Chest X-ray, AP view. Patient: 48 years old, sex M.
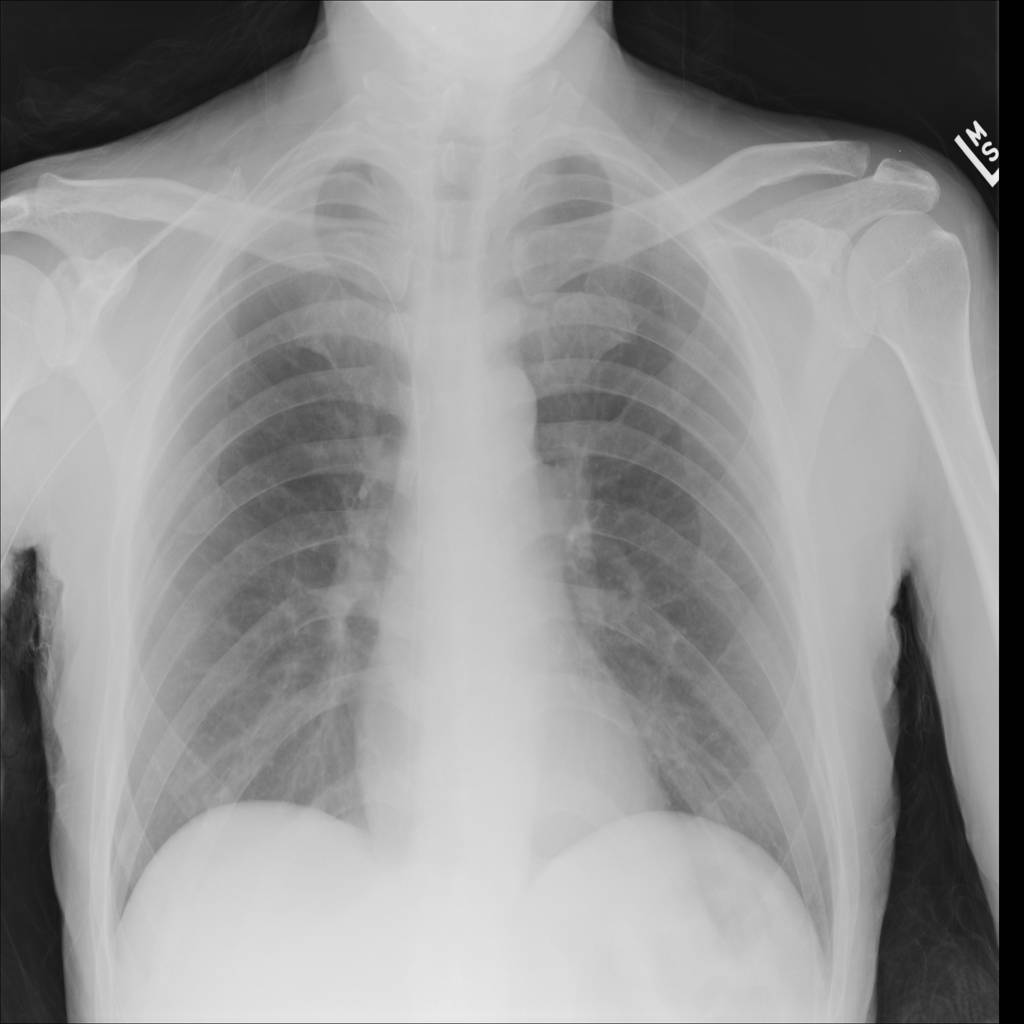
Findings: No Finding